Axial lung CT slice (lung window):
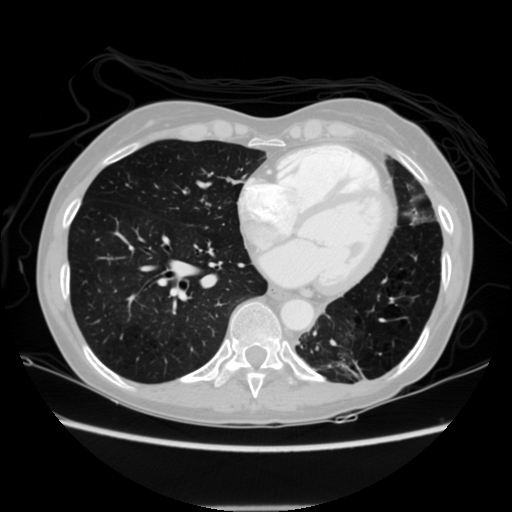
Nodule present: no